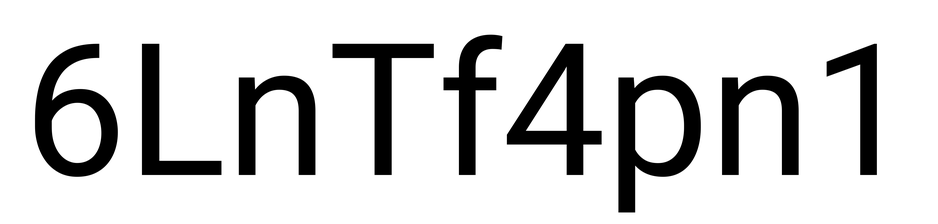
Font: Roboto_Regular